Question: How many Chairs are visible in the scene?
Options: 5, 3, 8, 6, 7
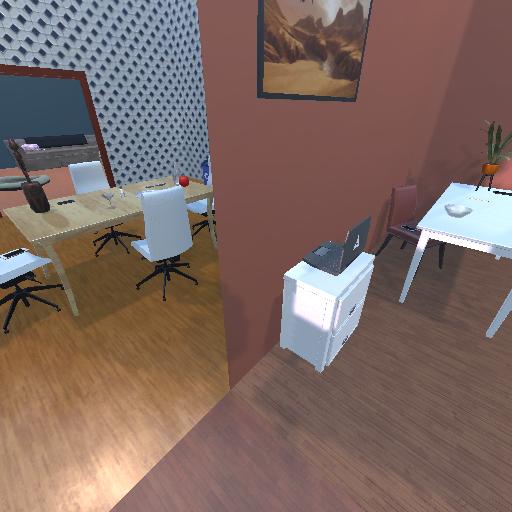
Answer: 5